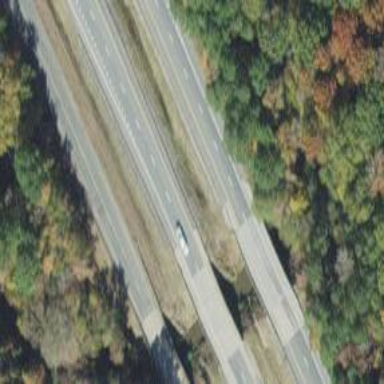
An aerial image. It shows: Beam-structured bridge on motorway.